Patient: sex F, age 83
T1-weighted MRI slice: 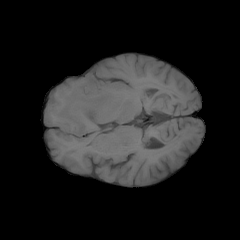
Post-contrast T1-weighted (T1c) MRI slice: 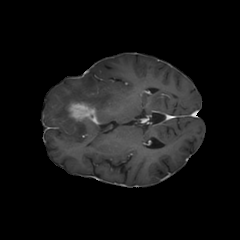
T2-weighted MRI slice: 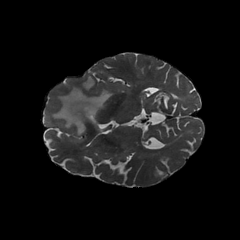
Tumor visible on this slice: yes
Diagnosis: Glioblastoma, IDH-wildtype
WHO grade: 4